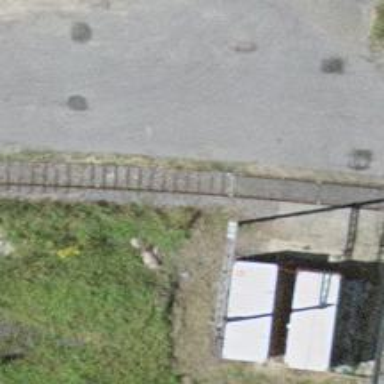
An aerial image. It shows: Railway yard in service.